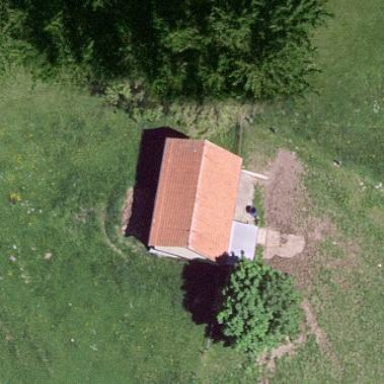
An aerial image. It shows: Farm auxiliary building.